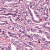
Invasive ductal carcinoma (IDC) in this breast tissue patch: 1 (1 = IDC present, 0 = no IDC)